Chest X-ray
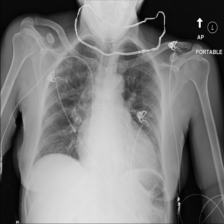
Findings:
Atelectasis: negative
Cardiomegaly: negative
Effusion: negative
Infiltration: negative
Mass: negative
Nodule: negative
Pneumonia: negative
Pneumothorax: negative
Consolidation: negative
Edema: negative
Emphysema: negative
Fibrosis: negative
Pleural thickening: negative
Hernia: negative